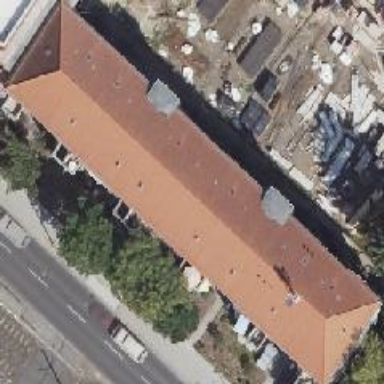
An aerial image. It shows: Hipped-roof building with apartments.